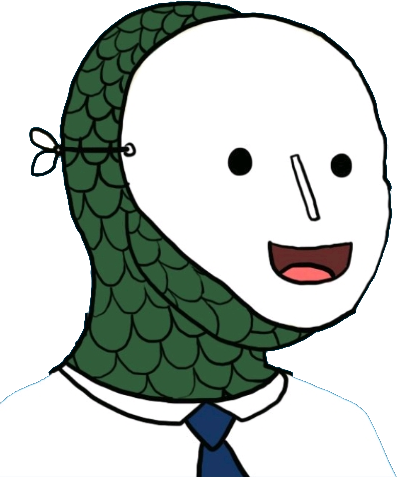
Label: 5_Alien